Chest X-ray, PA view. Patient: 42 years old, sex F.
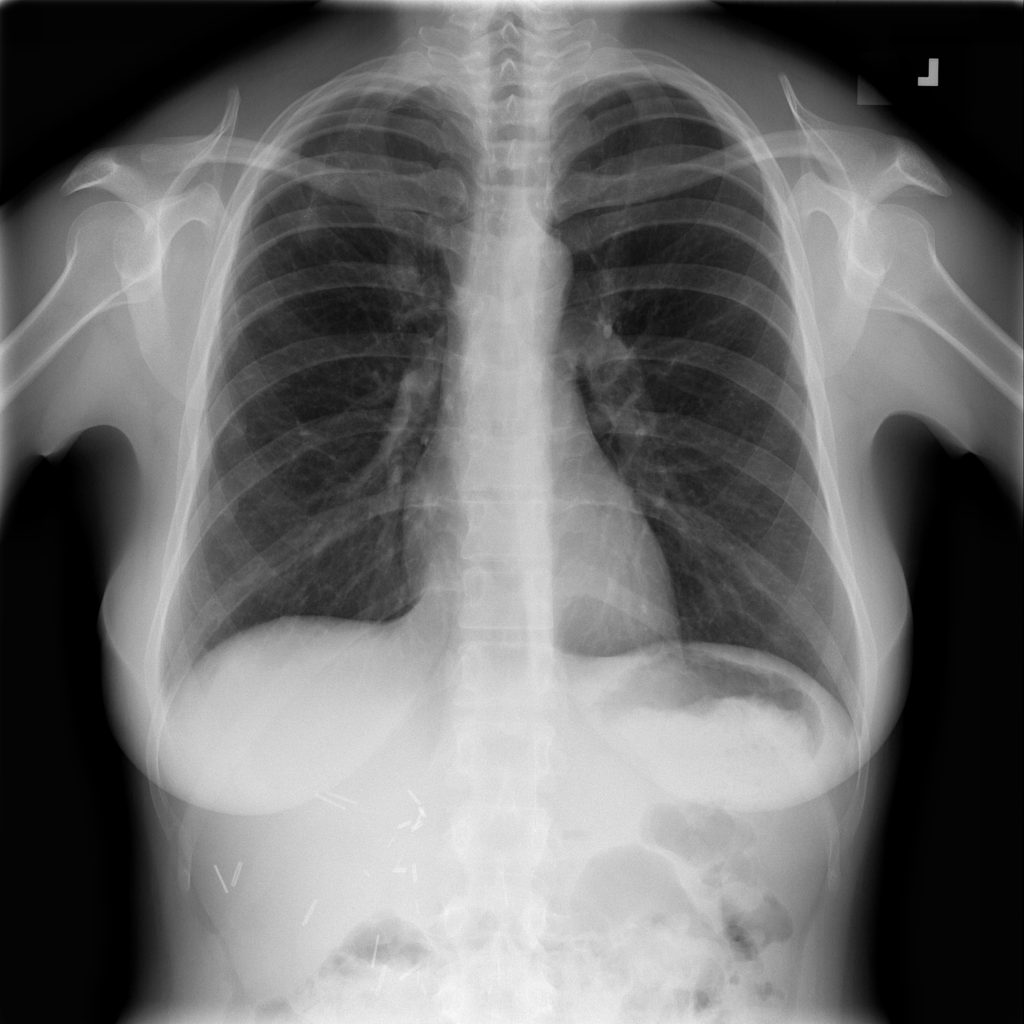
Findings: No Finding